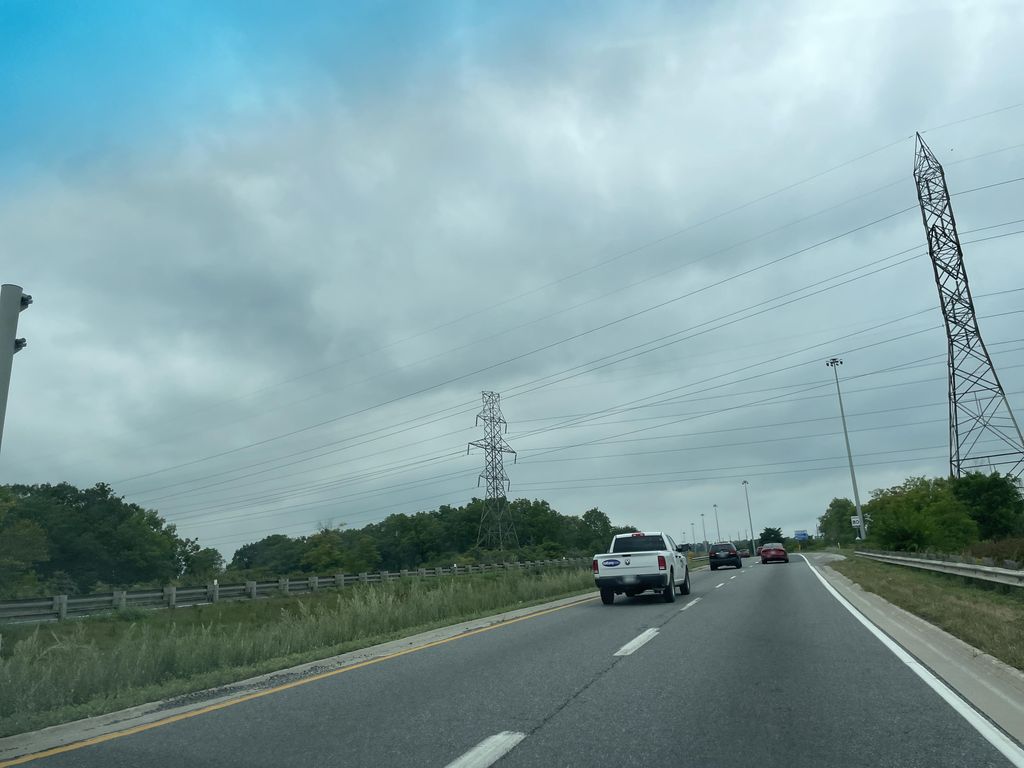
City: hamilton